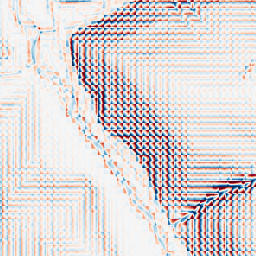
Category: wavelet
Decomposition family: wavelet_biorthogonal
Decomposition parameters: wavelet: bior1.3
level: 3
Upsampling method: bilinear
Upsampling parameters: scale: 8
Upsampling scale: 8